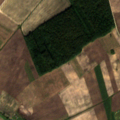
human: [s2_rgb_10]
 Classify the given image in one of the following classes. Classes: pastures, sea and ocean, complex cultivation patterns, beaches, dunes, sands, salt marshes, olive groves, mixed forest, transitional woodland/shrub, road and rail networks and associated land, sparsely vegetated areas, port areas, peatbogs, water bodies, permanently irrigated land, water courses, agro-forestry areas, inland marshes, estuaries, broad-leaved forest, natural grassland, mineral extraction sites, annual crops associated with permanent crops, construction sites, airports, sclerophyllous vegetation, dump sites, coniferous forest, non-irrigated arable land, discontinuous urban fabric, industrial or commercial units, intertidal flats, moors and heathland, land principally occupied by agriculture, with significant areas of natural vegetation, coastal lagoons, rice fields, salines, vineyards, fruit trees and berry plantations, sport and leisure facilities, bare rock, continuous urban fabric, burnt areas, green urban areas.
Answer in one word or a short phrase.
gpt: non-irrigated arable land, broad-leaved forest